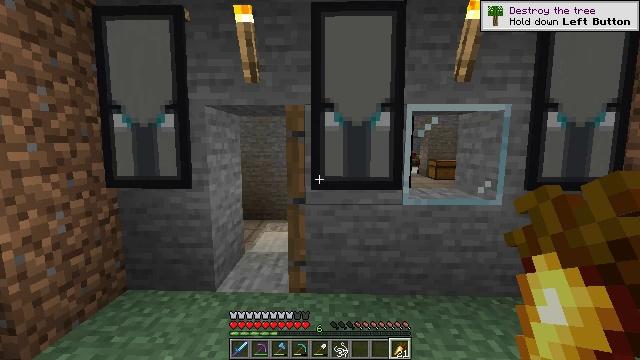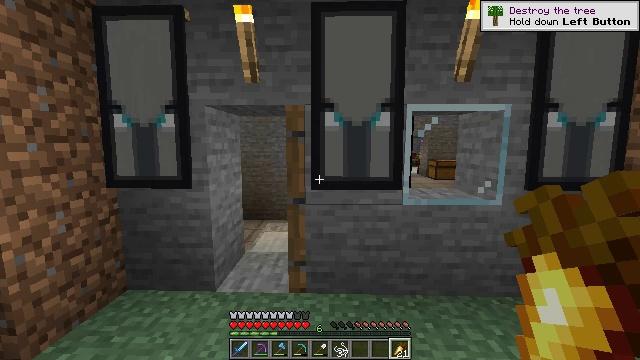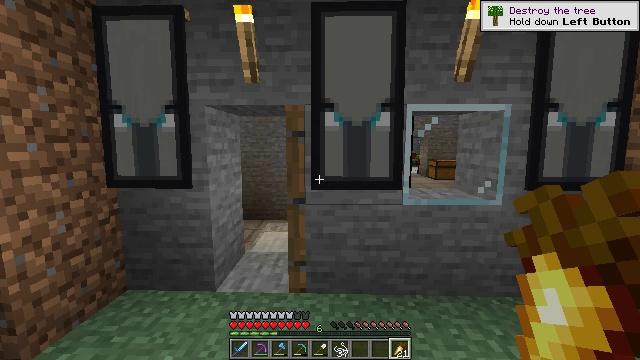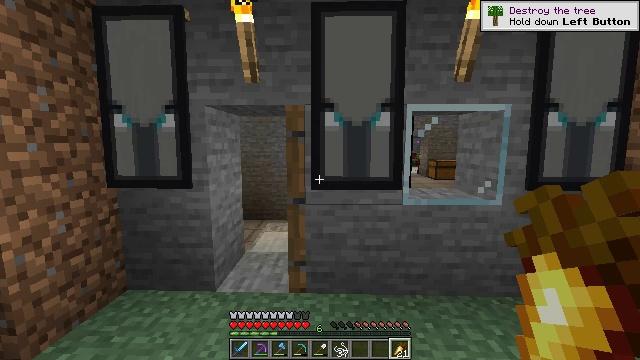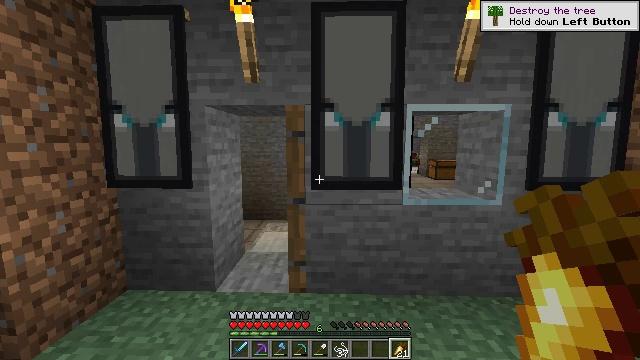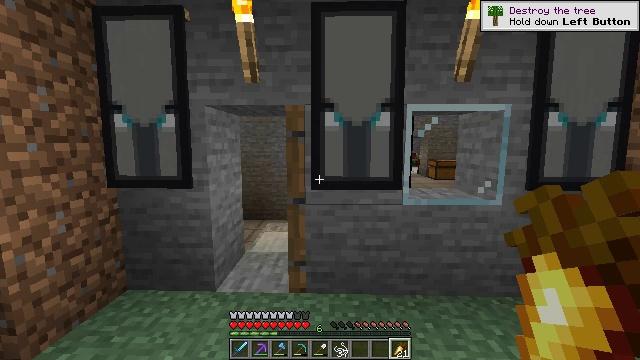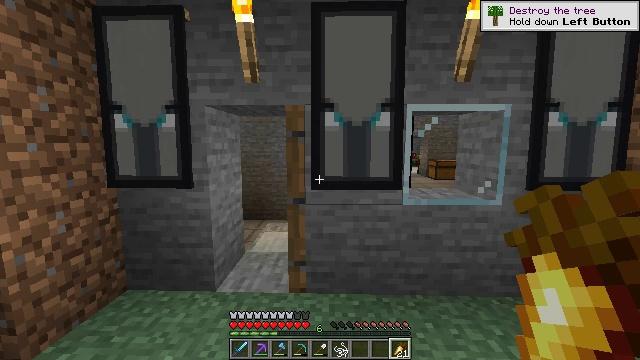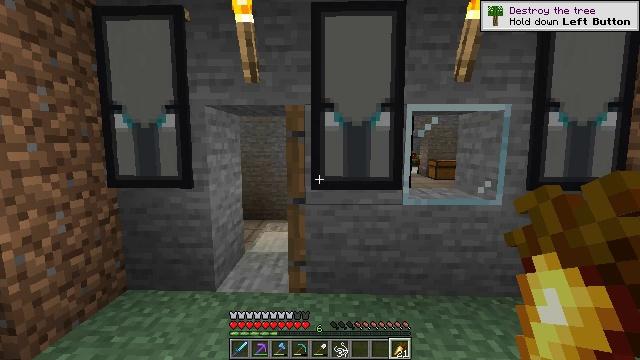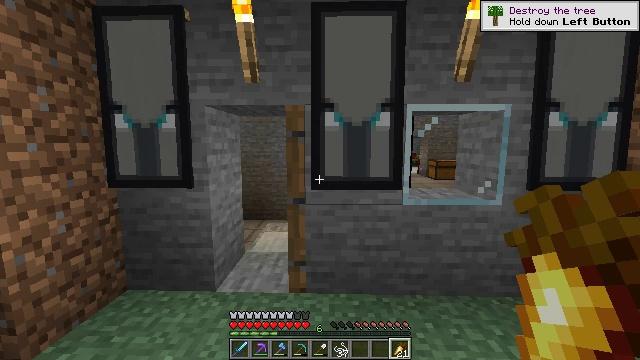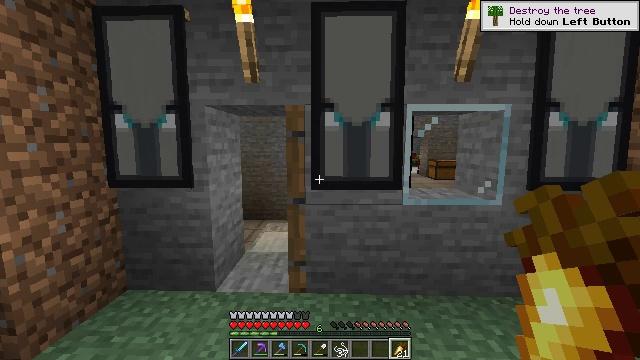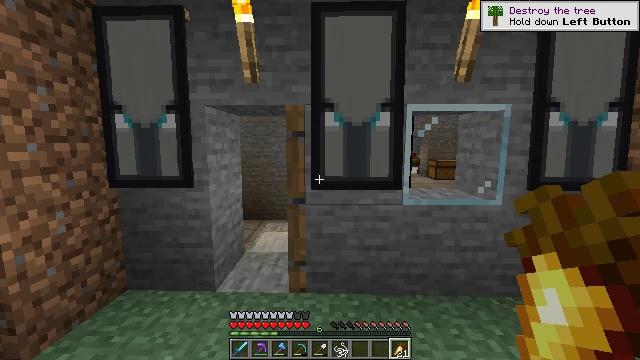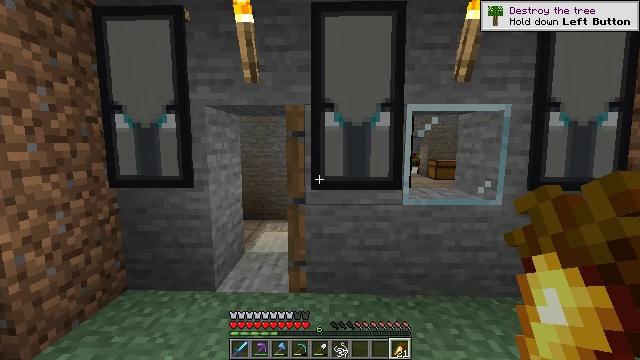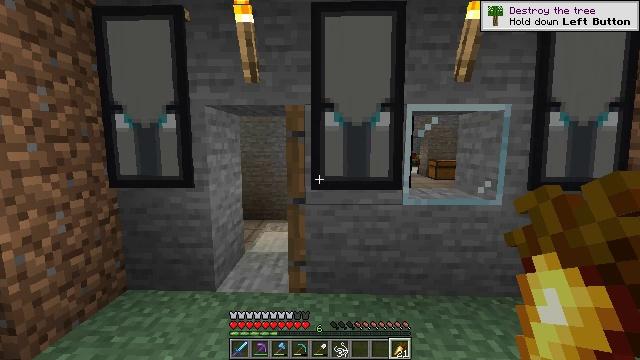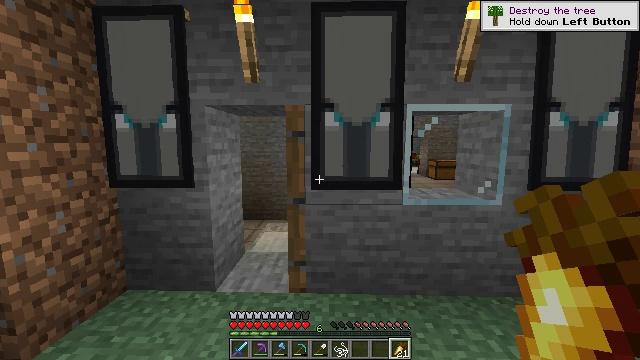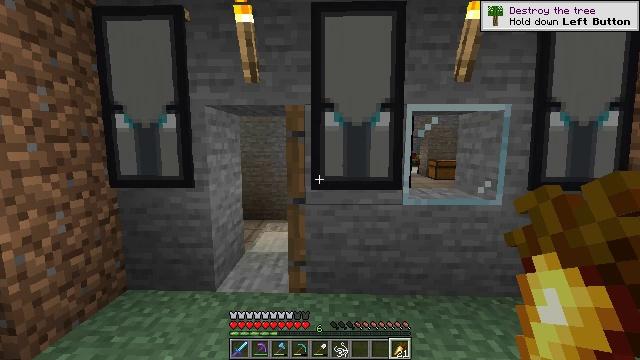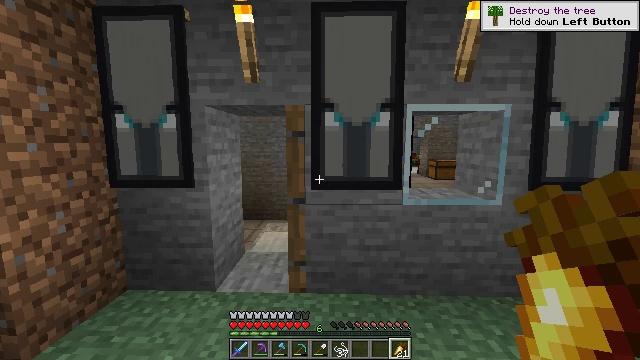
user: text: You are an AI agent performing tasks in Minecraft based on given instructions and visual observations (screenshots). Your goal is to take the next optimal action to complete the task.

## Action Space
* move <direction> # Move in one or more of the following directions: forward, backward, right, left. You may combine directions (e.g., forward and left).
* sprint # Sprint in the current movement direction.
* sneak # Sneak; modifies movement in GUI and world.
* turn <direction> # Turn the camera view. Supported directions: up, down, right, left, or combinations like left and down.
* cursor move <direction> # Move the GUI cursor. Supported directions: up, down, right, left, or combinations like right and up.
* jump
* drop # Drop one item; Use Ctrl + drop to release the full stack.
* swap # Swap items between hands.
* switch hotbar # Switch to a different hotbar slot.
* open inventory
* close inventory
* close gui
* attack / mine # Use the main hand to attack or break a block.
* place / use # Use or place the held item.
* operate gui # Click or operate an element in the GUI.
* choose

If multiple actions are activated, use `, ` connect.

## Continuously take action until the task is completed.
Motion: motion action
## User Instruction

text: Turn regular stone into smooth stone by smelting in the furnace.
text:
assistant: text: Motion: no_op
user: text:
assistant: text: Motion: no_op
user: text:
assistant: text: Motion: no_op
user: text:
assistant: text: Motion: no_op
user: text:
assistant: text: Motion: no_op
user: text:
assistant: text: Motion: no_op
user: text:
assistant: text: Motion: no_op
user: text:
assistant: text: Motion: no_op
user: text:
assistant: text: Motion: no_op
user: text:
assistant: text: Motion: no_op
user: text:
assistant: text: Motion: no_op
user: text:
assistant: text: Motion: no_op
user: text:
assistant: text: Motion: no_op
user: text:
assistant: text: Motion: no_op
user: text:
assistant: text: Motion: no_op
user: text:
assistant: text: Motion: no_op
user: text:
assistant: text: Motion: no_op
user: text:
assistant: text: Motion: no_op
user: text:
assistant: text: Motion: no_op
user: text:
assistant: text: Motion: no_op
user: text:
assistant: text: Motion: no_op
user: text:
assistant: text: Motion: no_op
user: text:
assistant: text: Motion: no_op
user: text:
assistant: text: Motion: no_op
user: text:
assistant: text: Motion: no_op
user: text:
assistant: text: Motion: no_op
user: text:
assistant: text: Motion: no_op
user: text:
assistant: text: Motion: no_op
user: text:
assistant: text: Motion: no_op
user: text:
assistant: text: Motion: no_op